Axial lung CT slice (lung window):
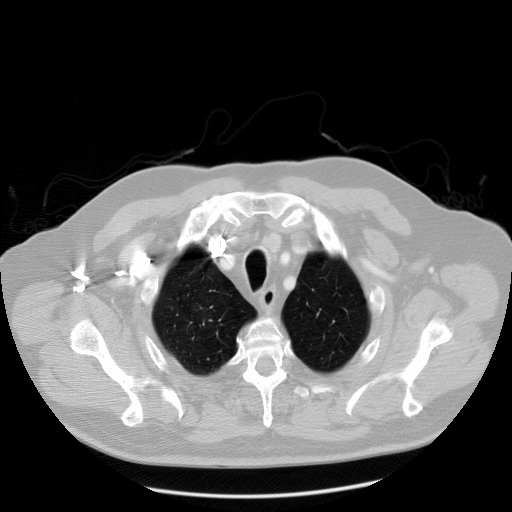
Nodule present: no